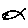
Label: fish